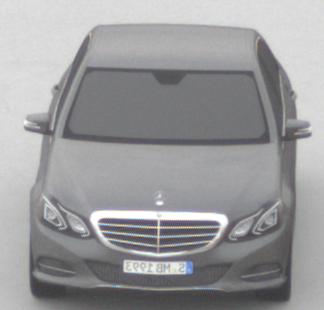
Make: Mercedes-Benz
Model: E 200
Detailed model: E-Class (212) Limousine
Model produced from: 2013/04
Model produced until: 2015/10
Doors: 4
Color: gray
Road condition: dry road
Daytime: morning or afternoon
Contrast: low contrast